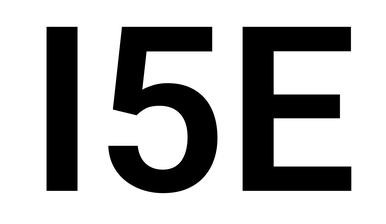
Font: Roboto_SemiBold